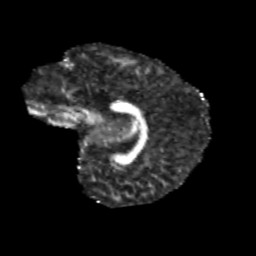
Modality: FA
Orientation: sagittal
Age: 10
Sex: male
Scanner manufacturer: siemens
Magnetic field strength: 3 T
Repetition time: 3.8 s
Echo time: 0.07 s